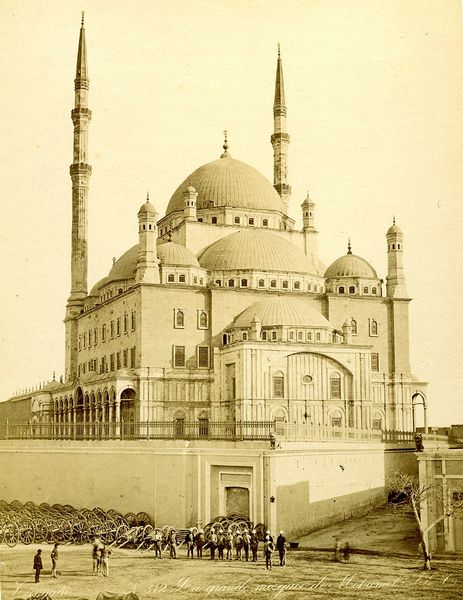
Titel: No. 312 La grande mosquée de Mohamet [...]
Künstler: George Zangaki
Standort: Hamburg
Institution: Museum für Kunst und Gewerbe Hamburg
Schlagwörter: architektur, foto, fotografie, photographie, moschee, photo, tempel, albumin, lichtbild, reisefotografie, historische, schwarzweißpositivverfahren, silbersalzverfahren, schwarzweißfotografie, gebäude, örtlichkeit, straße, stätte, reisephotographie, albuminpapier, heiligtümer